Field crop: maize
Growth stage: 2
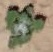
Species: chenopodium